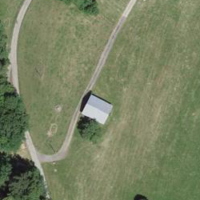
EUNIS habitat code: 52
Species observed at this site:
Primula veris